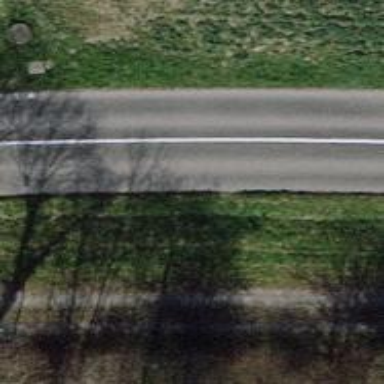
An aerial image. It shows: Tertiary road.